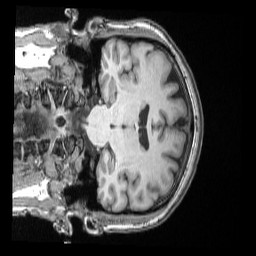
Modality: T1w
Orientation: coronal
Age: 39
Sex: female
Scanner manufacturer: siemens
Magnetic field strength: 3 T
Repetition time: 2 s
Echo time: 0.00339 s